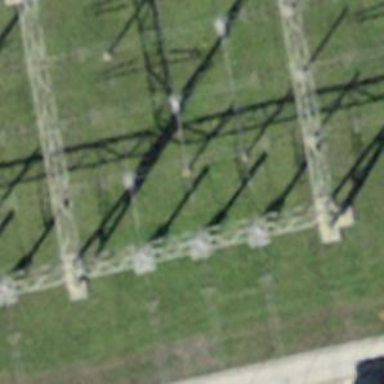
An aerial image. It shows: Insulator used in power equipment.